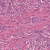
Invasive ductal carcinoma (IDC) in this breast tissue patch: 1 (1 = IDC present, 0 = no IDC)